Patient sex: F
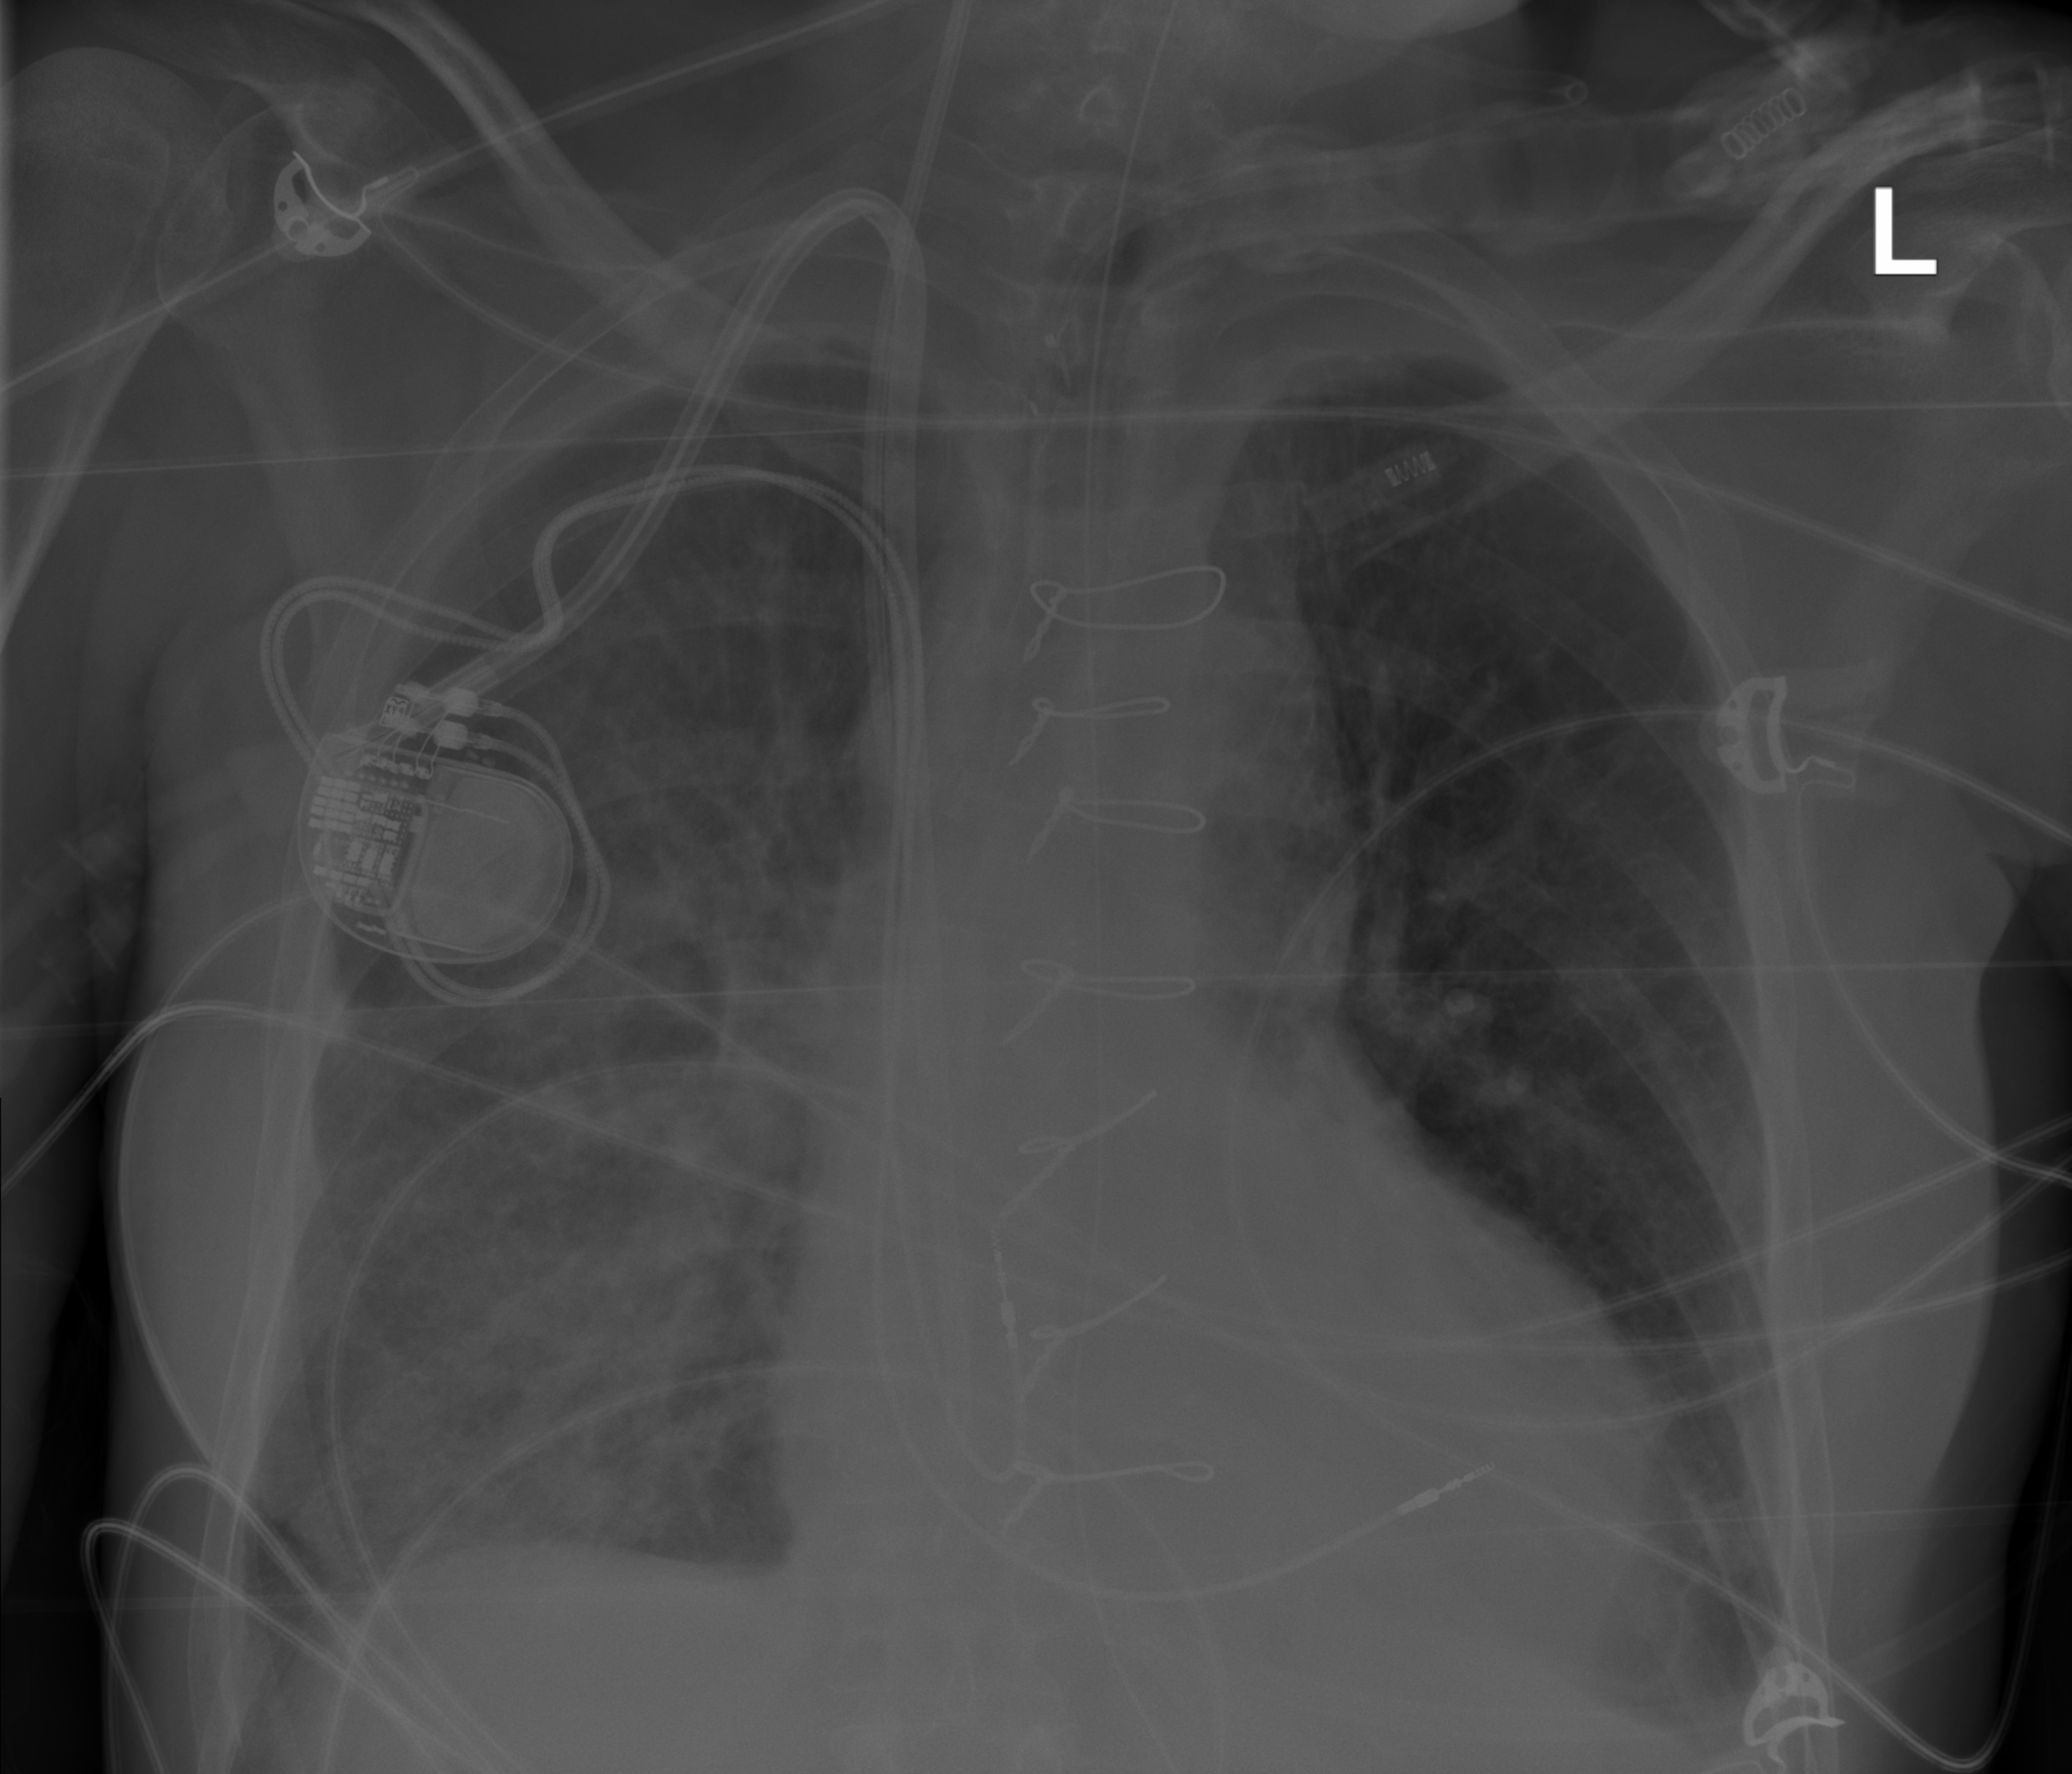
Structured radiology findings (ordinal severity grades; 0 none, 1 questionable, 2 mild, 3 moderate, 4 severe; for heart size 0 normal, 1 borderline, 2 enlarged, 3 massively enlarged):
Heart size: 0
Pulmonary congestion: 2
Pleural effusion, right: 2
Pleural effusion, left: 2
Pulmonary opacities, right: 4
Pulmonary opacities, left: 2
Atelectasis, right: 3
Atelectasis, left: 2